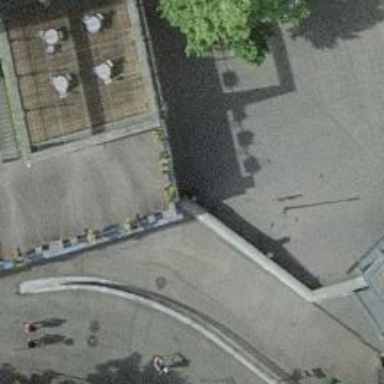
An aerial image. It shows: Arcade-covered footway.